Milling tool wear sample.
Tool blade image: 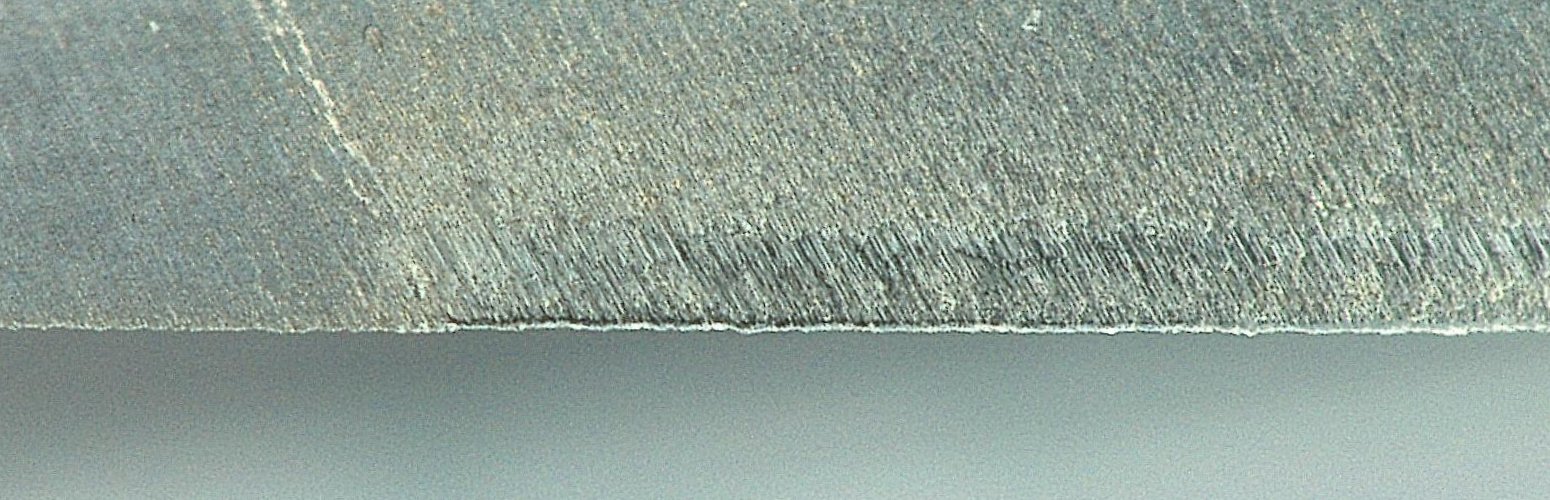
Chip image: 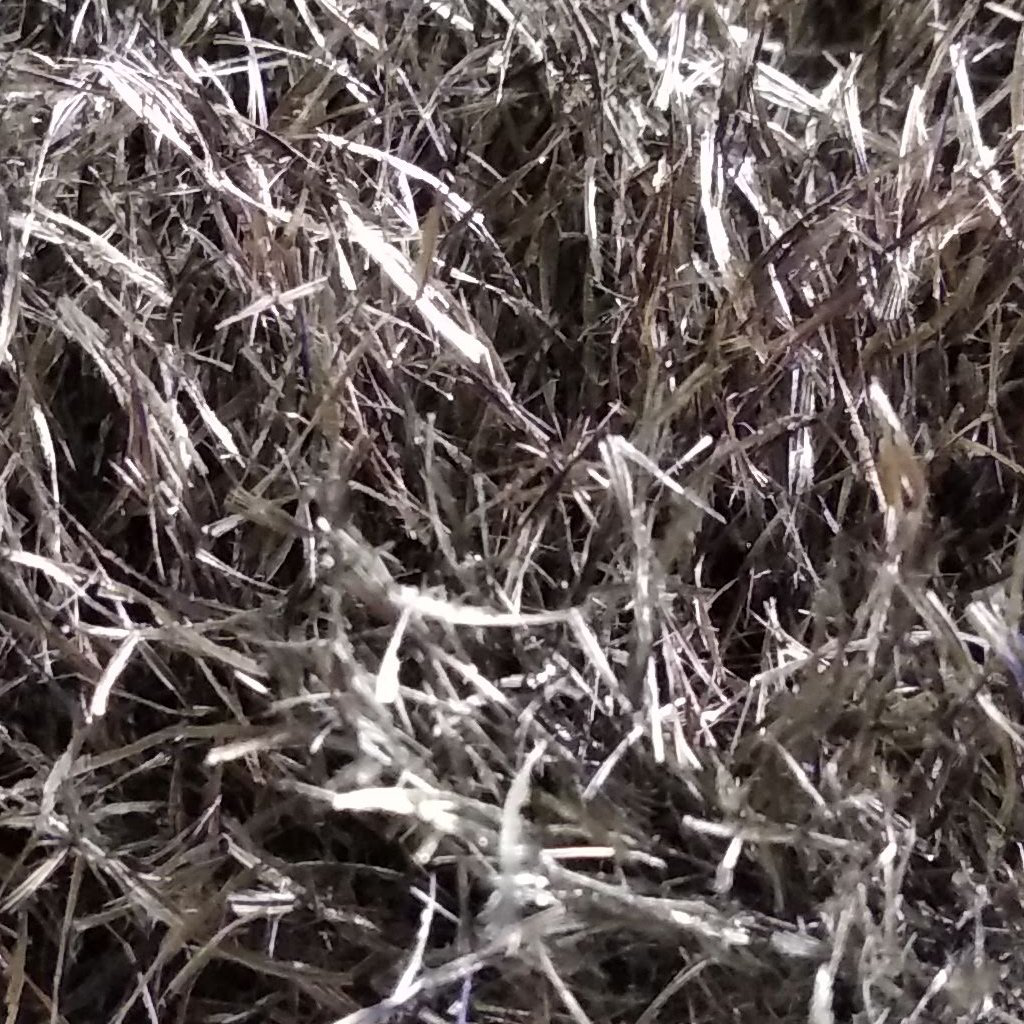
Workpiece image: 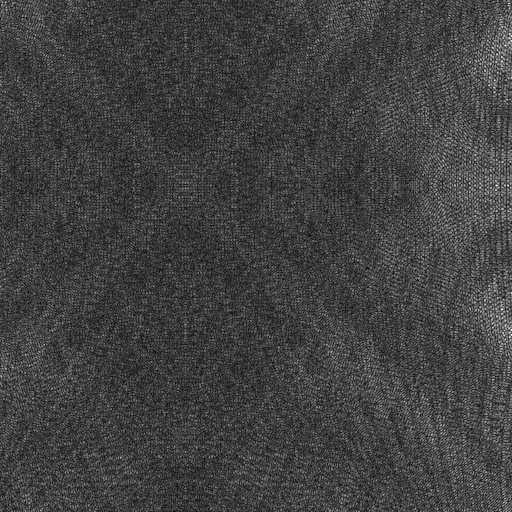
Tool wear state: sharp
Gaps: 0
Flank wear: 35.18
Overhang: 13.26
Force-signal Mel-spectrograms (X, Y, Z axes): 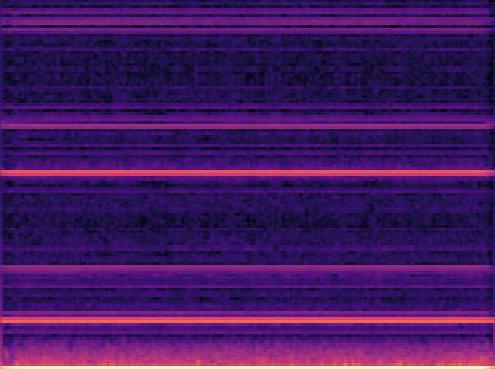 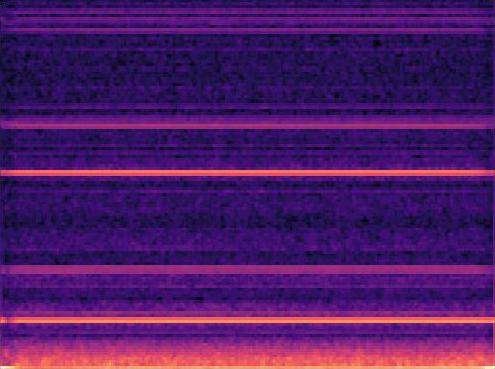 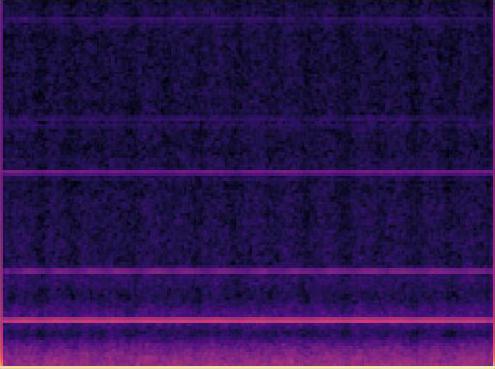
Force-signal scalograms (X, Y, Z axes): 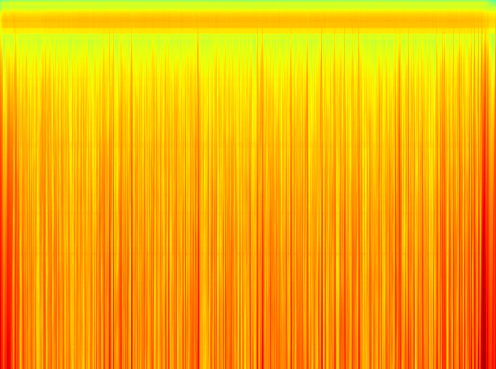 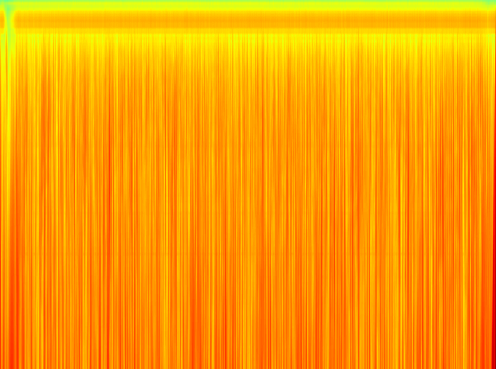 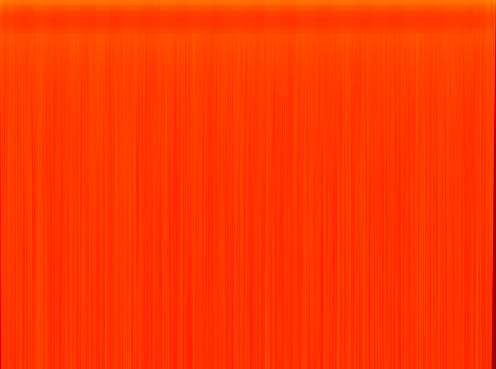
Force phase: initial_break_in_wear